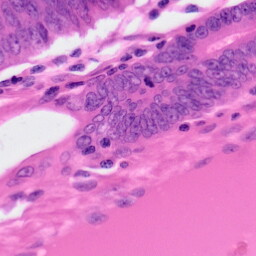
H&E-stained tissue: Colon